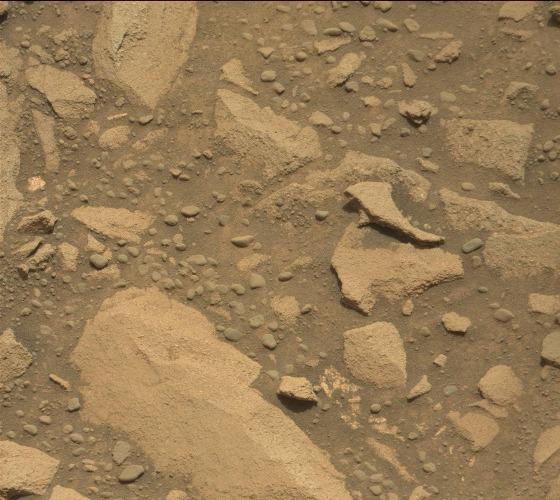
Terrain classes present: Bedrock, Gravel / Sand / Soil, Rock, Shadow